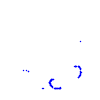
Particle: kaon